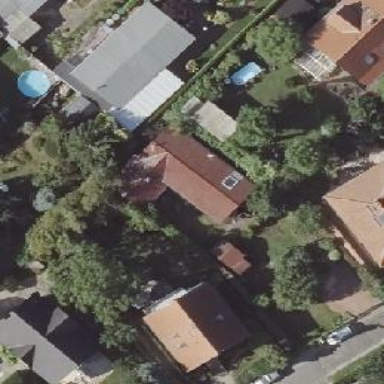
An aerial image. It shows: Bungalow.